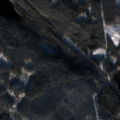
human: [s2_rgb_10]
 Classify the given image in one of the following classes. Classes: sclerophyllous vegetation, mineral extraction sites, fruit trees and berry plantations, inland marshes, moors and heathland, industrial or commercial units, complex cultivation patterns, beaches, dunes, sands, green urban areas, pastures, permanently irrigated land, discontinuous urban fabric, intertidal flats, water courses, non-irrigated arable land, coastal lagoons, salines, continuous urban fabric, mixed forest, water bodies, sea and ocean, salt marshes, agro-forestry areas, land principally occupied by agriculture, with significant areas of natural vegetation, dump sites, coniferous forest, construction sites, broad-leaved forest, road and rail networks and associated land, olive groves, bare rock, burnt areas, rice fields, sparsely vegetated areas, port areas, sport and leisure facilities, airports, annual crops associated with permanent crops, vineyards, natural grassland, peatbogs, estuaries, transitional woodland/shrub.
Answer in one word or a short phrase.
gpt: coniferous forest, mixed forest, transitional woodland/shrub, water bodies